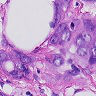
Metastatic tissue present: yes